Question: I am running some data pre-processing in Rstudio. There are two different kinds of date format in my data.frame. And I want to convert the numeric in the DOB column into %Y/%m/%d format like others. Could you please offer me some advice? Thanks in advance.

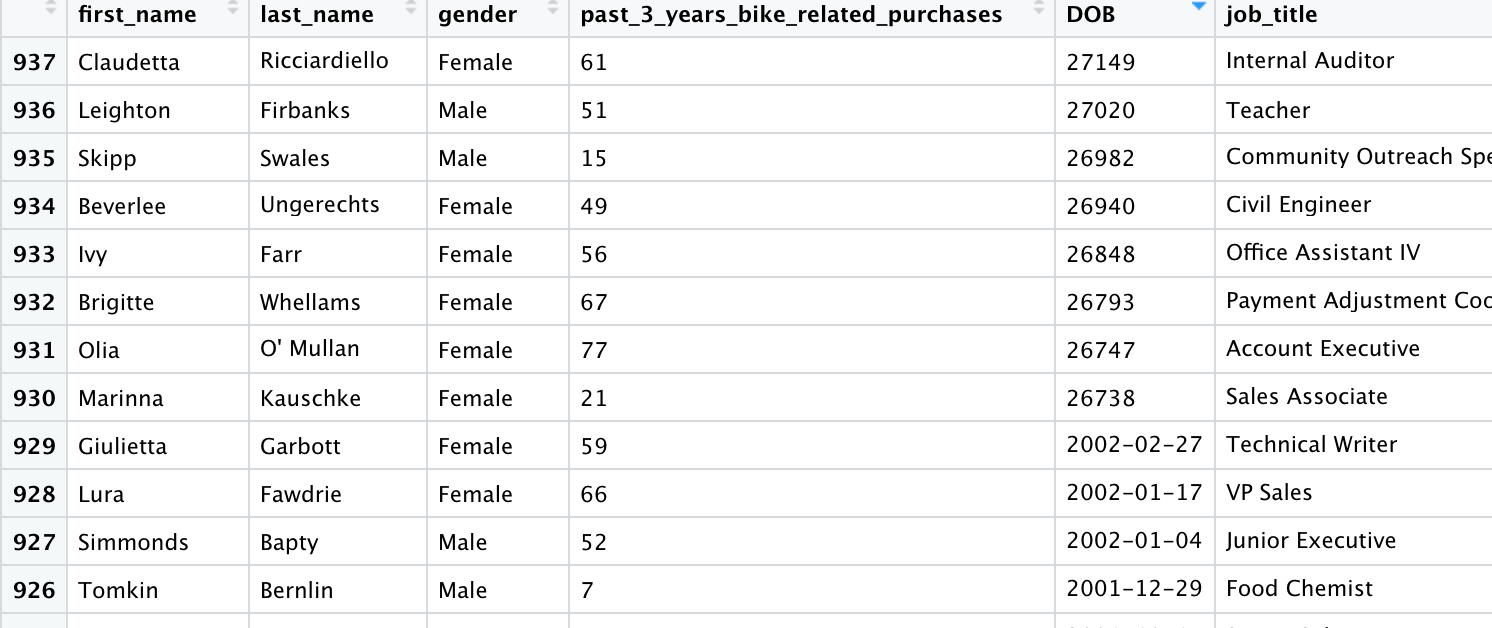
Answer: The nchar of that column will allow to distinguish the two different data formats. Then use the foramting to convert your date inputs into desired format.
This could be achieved using the tidyverse in one line
'library(tidyverse)'
'my.data.frame%>%mutate(Date_new=ifelse(nchar(as.character(DOB))<5, format(as.Date(.$DOB, "%Y-%m-%d"), DOB)'